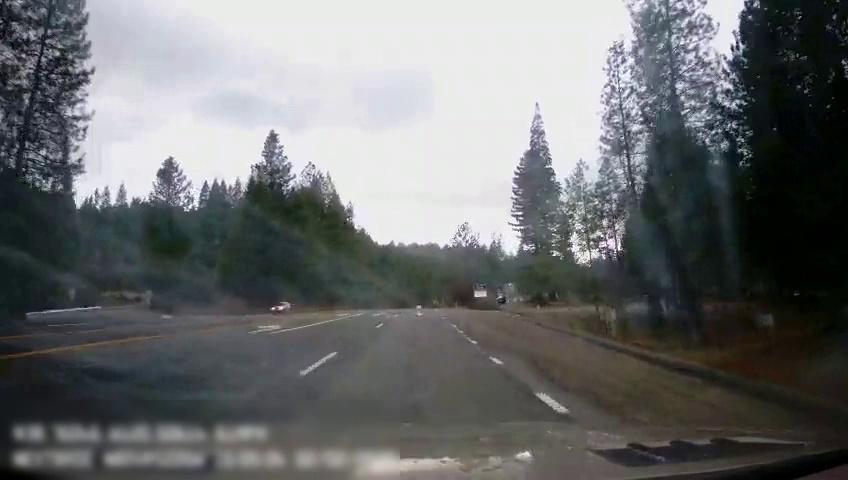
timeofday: Day
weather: Cloudy
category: Drivable Space
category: Vehicles | Car
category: Lanes | Opposite Lane
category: Lanes | Opposite Lane
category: Lanes | Opposite Lane
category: Lanes | Alternate Lane
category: Lanes | Current Lane
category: Lanes | Current Lane
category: Traffic | Signs
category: Traffic | Signs